Interaction volume radius: 5 \u00c5
Interaction volume height: 20 \u00c5
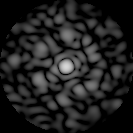
Disorder parameter: 0.7262